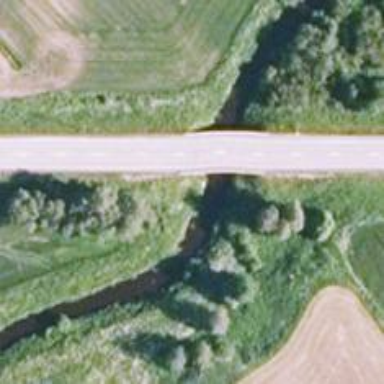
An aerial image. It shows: Primary highway bridge with asphalt surface.